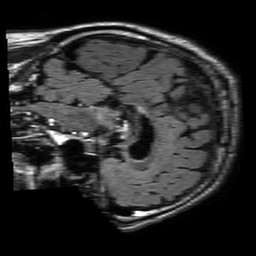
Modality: FLAIR
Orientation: sagittal
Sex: male
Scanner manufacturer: philips
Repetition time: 11 s
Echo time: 0.125 s